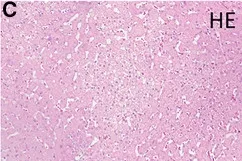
(age of 16 months.
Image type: pathology (h&e)